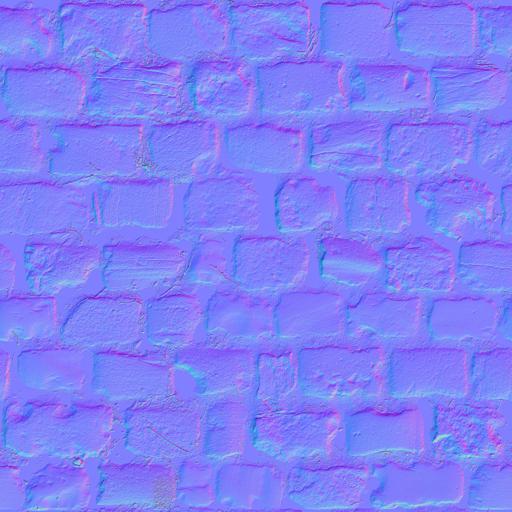
medival pavement paving stones puddles wet